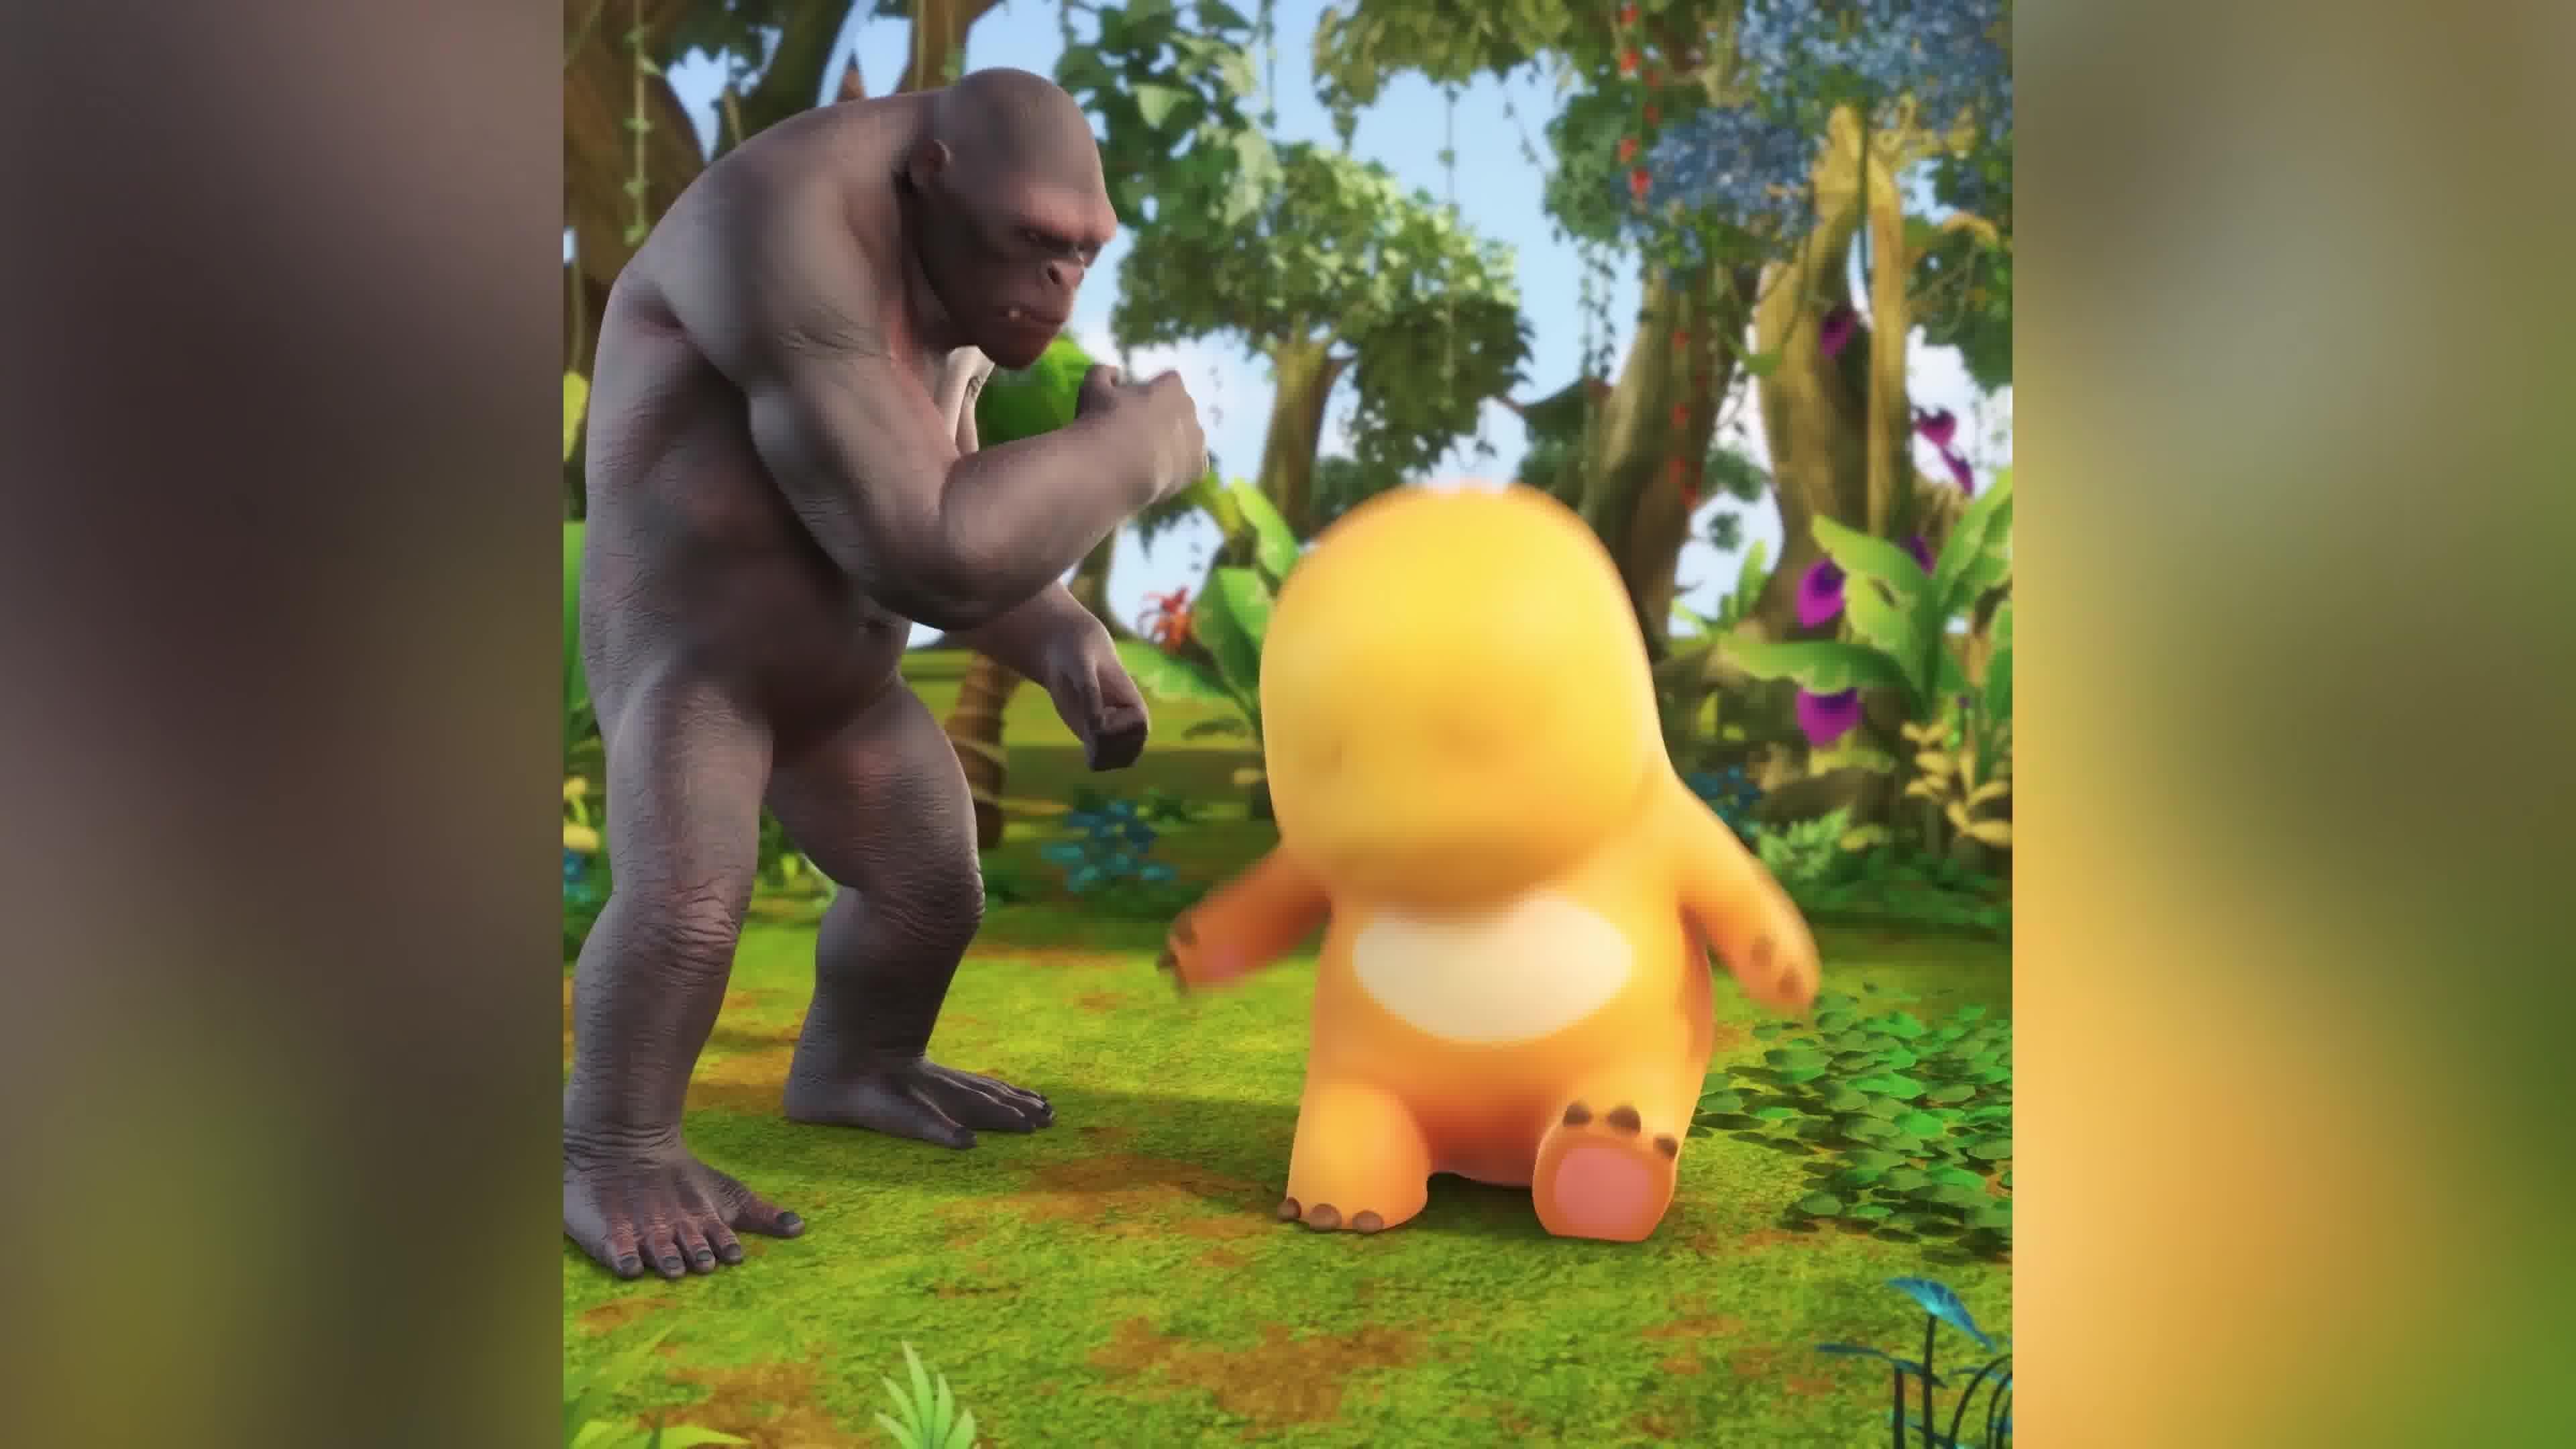
Label: nailong